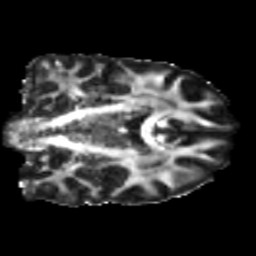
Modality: FA
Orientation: coronal
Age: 46
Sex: male
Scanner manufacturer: siemens
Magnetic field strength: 3 T
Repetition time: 5 s
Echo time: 0.092 s